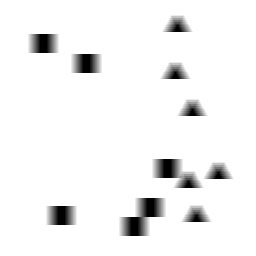
Squares: 6
Triangles: 6
Stars: 0
Total shapes: 12